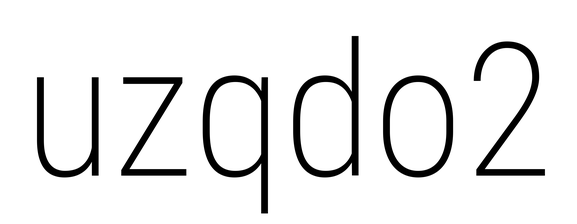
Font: Roboto_Condensed_ExtraLight